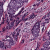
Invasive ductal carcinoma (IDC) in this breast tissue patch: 1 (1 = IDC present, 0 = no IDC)